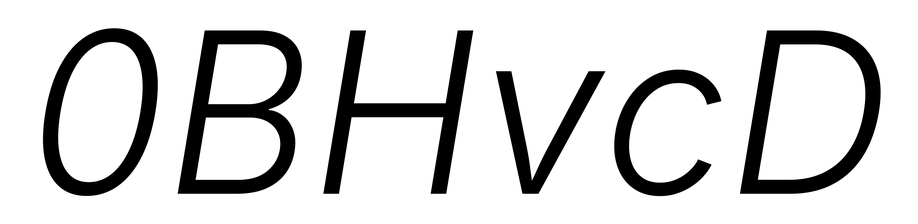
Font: Inter-Italic_Light_Italic